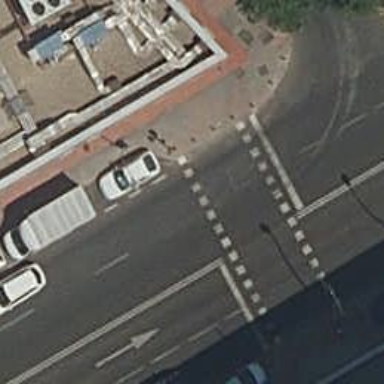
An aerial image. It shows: Crossing with traffic signals.